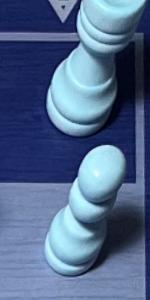
Label: Pawn_White